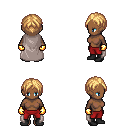
a pixel art fantasy rpg character, female body template, human, dark skin, gray cape, red pants, light blonde parted hairstyle, gold gloves, black shoes, four views (front, back, left, right), 2x2 character sprite sheet, small pixel art, hard edges, no anti-aliasing